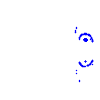
Particle: kaon